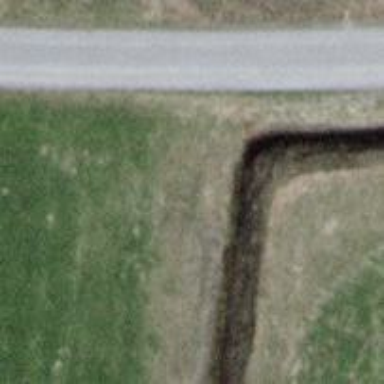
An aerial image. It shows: Drain that serves as waterway.